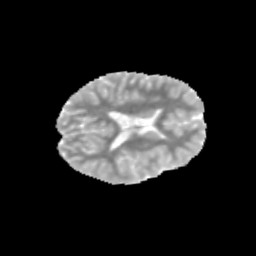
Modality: MD
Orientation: axial
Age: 11
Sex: female
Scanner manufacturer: siemens
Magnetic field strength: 3 T
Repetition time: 3.8 s
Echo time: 0.07 s